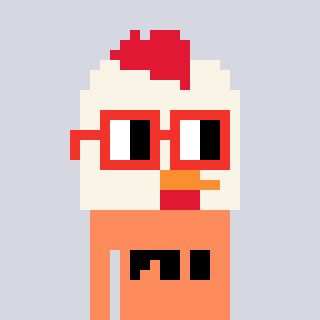
a pixel art character with square red glasses, a chicken-shaped head and a peachy-colored body on a cool background